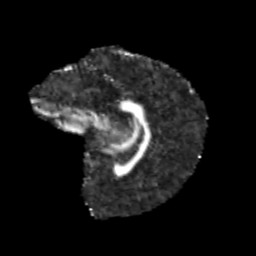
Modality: FA
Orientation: sagittal
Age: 9
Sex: male
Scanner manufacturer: siemens
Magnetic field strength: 3 T
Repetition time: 3.8 s
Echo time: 0.07 s